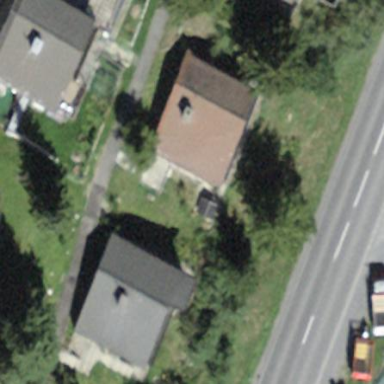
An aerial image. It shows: Building with tiled roof.